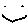
Label: smiley face